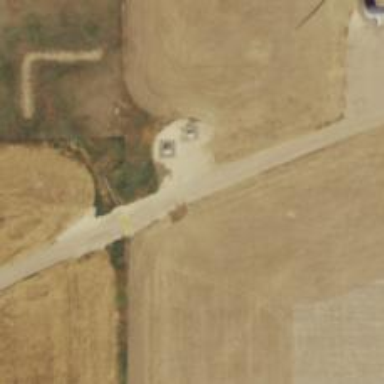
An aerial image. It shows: Road leading to wind farm area designated for service vehicles.